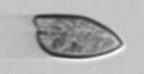
Label: Prorocentrum_dentatum